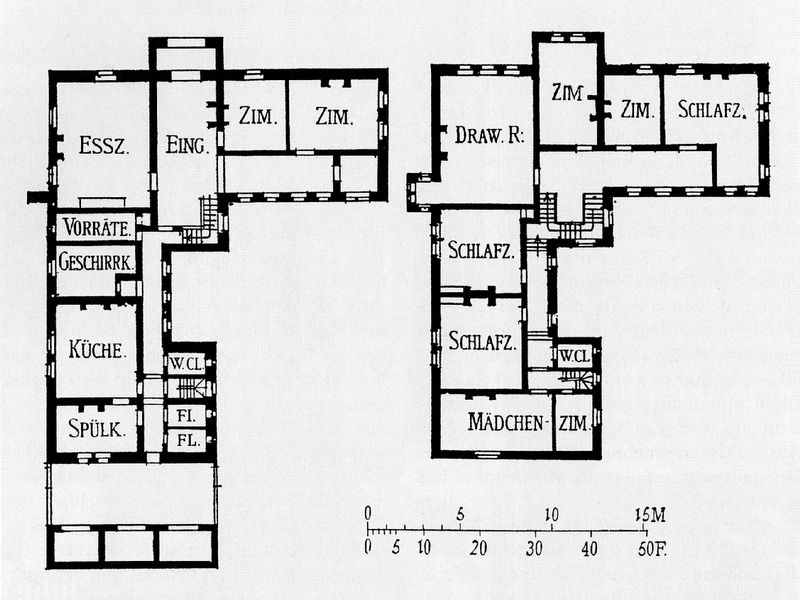
Titel: Bexley Heath bei London, “Red House”
Künstler: Philip Webb
Standort: Bexleyheath (EU - GB - England - London)
Schlagwörter: weiß, mädchen, fenster, schwarz, tür, zeichnung, zimmer, gebäude, haus, schloss, wand, architektur, ansicht, türen, zwei, moderne, fläche, treppe, treppen, wohnung, schlafzimmer, esszimmer, geländer, stufen, aufsicht, wände, eingang, wohnhaus, fuss, geschirr, flur, bauhaus, küche, grundriss, massstab, raumfolge, masstab, maße, meter, vorräte, internat, mies van der rohe, 20. jahrhundert, bauchzeichnung, spülküche, l-förmig, expose, raumfunktion